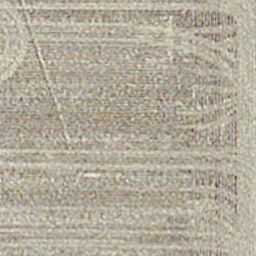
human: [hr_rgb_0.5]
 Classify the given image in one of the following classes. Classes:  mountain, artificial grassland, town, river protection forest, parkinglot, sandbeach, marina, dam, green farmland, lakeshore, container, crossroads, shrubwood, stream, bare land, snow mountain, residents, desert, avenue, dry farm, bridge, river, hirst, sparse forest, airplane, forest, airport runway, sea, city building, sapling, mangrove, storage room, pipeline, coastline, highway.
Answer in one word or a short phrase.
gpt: dry farm